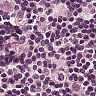
Metastatic tissue present: yes